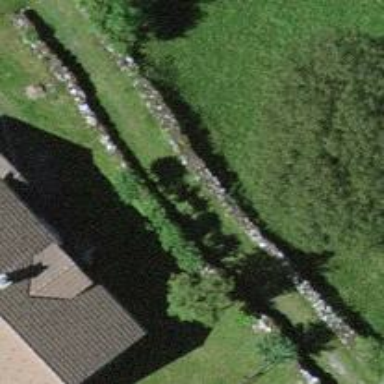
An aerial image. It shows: Wall made of dry stone.